Question: I am working with the oe schema in oracle sql developer and I need to create a view that joins multiple tables, some of which have types or "nested" attributes.
Is there a way to put those nested attributes into a different table or eliminate them entirely? I am a relative beginner and I cant seem to find a way or similar problem online.

Here is my query and I don't even know where to start with this, any help is appreciated.
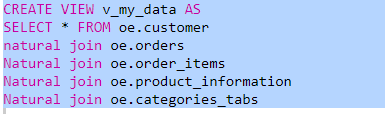
Answer: There is no magic flag to exclude nested tables.
What you need to do is replace the '*' with the names of the columns you want to include. Yes that is a lot of typing but the bonus is your view has a coherent projection. At the moment your view has multiple instances of CUSTOMER_ID, ORDER_ID, PRODUCT_ID and CATEGORY_ID. That's illegal and confusing.